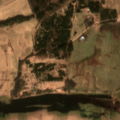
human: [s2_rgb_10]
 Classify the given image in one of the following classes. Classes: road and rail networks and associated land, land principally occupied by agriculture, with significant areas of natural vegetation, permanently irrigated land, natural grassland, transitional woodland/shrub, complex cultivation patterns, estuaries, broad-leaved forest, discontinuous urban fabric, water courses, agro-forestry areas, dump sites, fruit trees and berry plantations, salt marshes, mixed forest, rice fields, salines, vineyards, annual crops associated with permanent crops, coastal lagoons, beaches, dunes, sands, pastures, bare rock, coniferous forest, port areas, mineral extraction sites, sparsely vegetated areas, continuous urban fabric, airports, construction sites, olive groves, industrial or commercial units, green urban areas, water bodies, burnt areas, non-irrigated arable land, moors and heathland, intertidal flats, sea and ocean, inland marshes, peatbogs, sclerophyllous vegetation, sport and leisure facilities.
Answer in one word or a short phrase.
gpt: pastures, coniferous forest, mixed forest, transitional woodland/shrub